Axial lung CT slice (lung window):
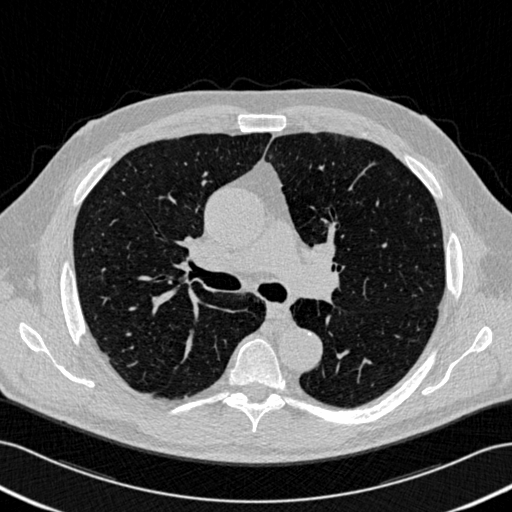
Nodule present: no